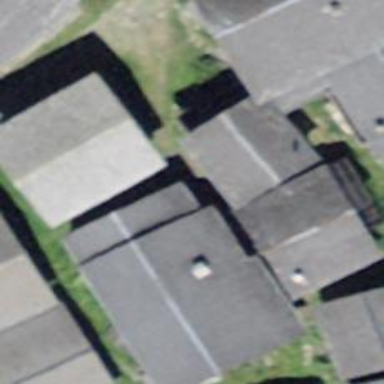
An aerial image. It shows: Simple and straightforward house.